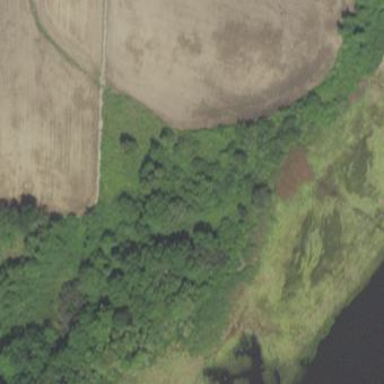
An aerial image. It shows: Marshy wetland area.